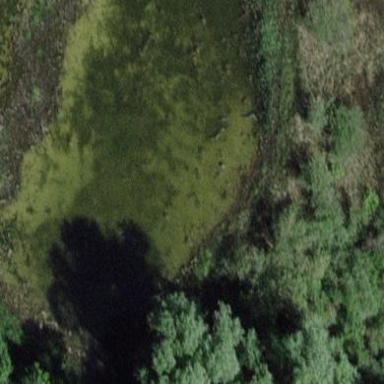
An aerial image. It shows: Pond with natural water.